Question: I extracted all the file and created the environment variables as well and now it stopped working after
"Zookeeper audit is disabled."

Now after following through these links,
1. https://www.programmersought.com/article/<PHONE>/
2. https://zookeeper.apache.org/doc/r3.6.2/zookeeperAuditLogs.html
I updated both the files (skServer.cmd and conf/zoo.cfg). Adder a line "-Dzookeeper.audit.enable=true" in skServer.cmd file and "audit.enable=true" in conf/zoo.cfg.
Now the output has changed to "Zookeeper audit is Enabled." but still it doesn't do anything and stops there like before.
<URL>
Even tried changing one file at a time but the same output and still stops working.
Can anyone help me understand the problem and provide a solution as well?
Thank you so much.
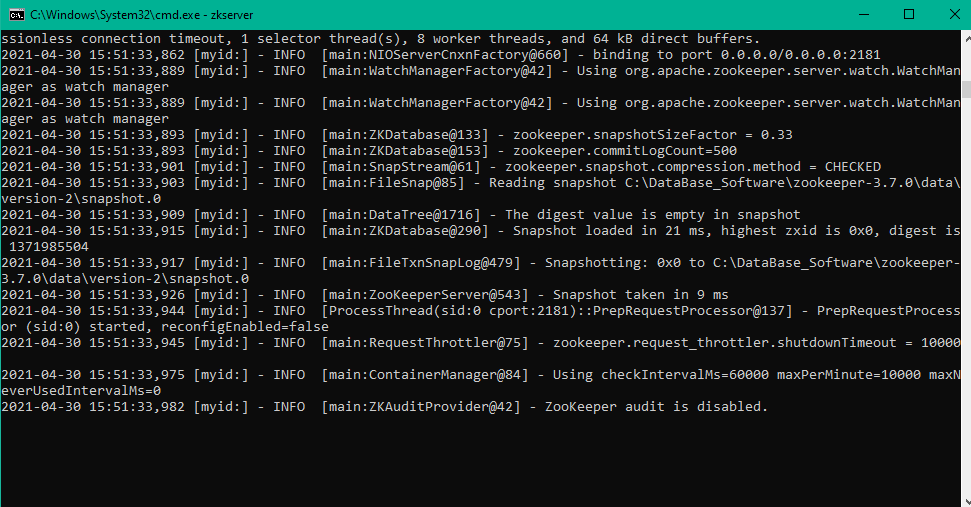
Answer: 'zookeeper-server-start' or 'zkServer.cmd' do not return, by design. It's tailing the logs and waiting for a client connection
You must start a second terminal to run the Kafka broker, <URL>